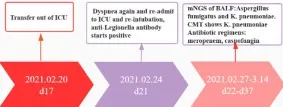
Course of treatment of this patient over time.
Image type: chart (chart)